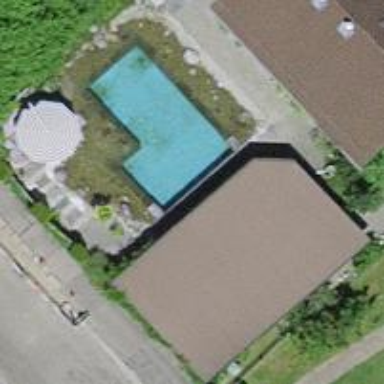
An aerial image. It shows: Swimming pool located in leisure land.